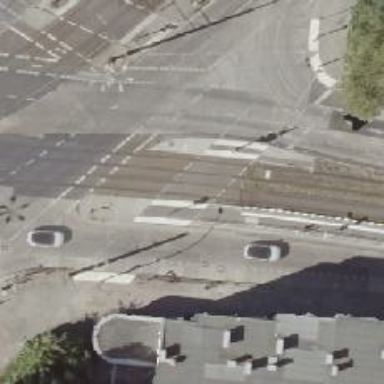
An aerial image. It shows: Tram crossing with traffic signals.